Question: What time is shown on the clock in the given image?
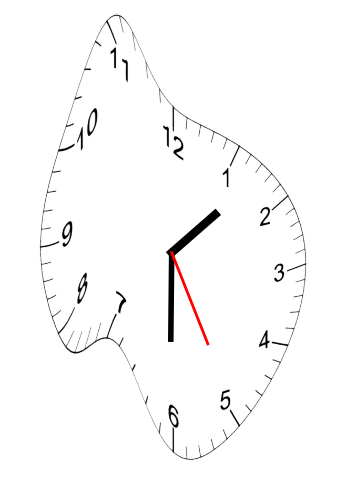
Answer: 01:30:25